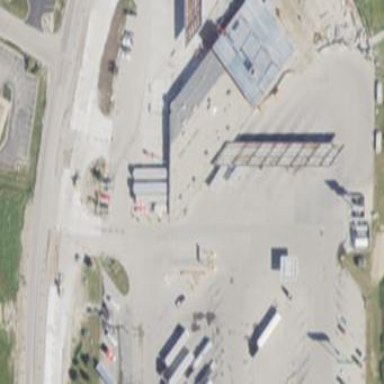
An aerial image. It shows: Retail building.